Question: I am trying to make a line of hearts indicating the number of lives the player currently has. This is my code:
LifeGraphics.java
'''
public class LifeGraphics {
public static ArrayList<ImageView> getLiast(Context context){
ImageView life1 = new ImageView(context);
life1.setImageResource(R.mipmap.heart);
ImageView life2 = new ImageView(context);
life1.setImageResource(R.mipmap.heart);
ImageView life3 = new ImageView(context);
life1.setImageResource(R.mipmap.heart);
ImageView life4 = new ImageView(context);
life1.setImageResource(R.mipmap.heart);
ImageView life5 = new ImageView(context);
life1.setImageResource(R.mipmap.heart);
ImageView[] inRetrunList = new ImageView[] {life1, life2, life3, life4, life5};
ArrayList<ImageView> returnList = new ArrayList<>();
returnList.addAll(Arrays.asList(inRetrunList));
return returnList;
}
}
'''
GameActivity.java (Excerpt):
'''
ArrayList<ImageView> livesGraphicsList = LifeGraphics.getLiast(getApplicationContext());
LinearLayout layout = (LinearLayout)findViewById(R.id.linearLayout);
for(int i = 0; i < lives; i++){
layout.addView(livesGraphicsList.get(i), (i + 1));
}
'''
Here is the result:

When they lose a life the number goes down properly and the image goes away after the last life. also logging the layout.getChildCount() gives me 6 (the textview and the 5 added imageView i guess). Can someone please explain why the are not showing on screen.
Thank you in advance.
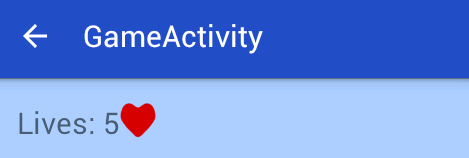
Answer: You are setting the image only to the first ImageView. To be more precise you set it 5 times.
'''
ImageView life1 = new ImageView(context);
life1.setImageResource(R.mipmap.heart);
ImageView life2 = new ImageView(context);
life1.setImageResource(R.mipmap.heart); //Should be life2
ImageView life3 = new ImageView(context);
life1.setImageResource(R.mipmap.heart);//Should be life3
ImageView life4 = new ImageView(context);
life1.setImageResource(R.mipmap.heart);//Should be life4
ImageView life5 = new ImageView(context);
life1.setImageResource(R.mipmap.heart);//Should be life5
'''